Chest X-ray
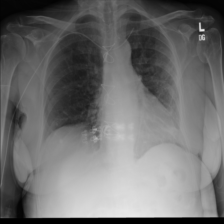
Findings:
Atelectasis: negative
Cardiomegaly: negative
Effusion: negative
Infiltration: negative
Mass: negative
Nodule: negative
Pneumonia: negative
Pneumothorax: negative
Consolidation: negative
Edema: negative
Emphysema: negative
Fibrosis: negative
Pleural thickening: negative
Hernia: negative